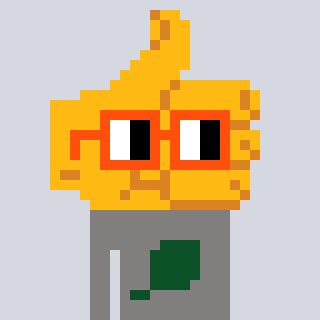
a pixel art character with square orange glasses, a thumbsup-shaped head and a bluegrey-colored body on a cool background